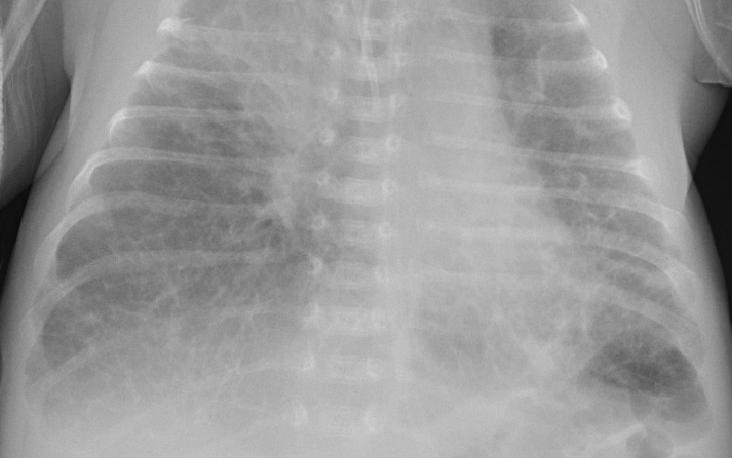
Diagnosis: PNEUMONIA